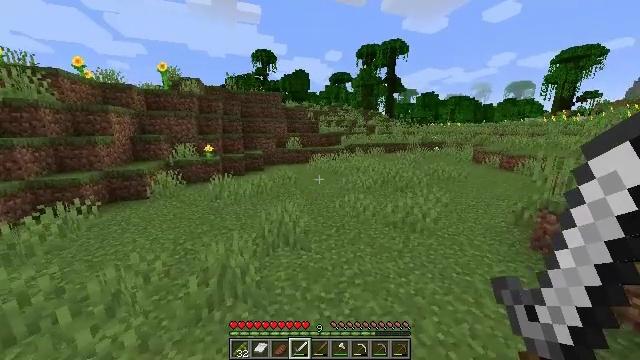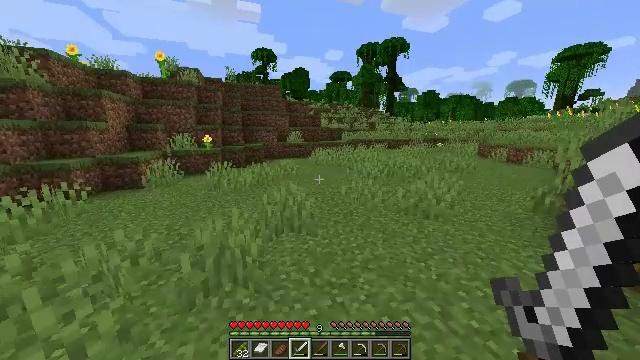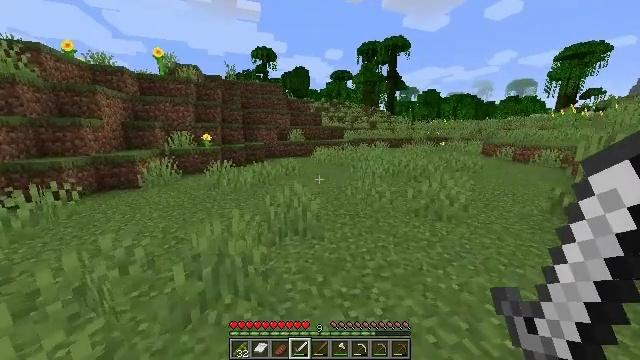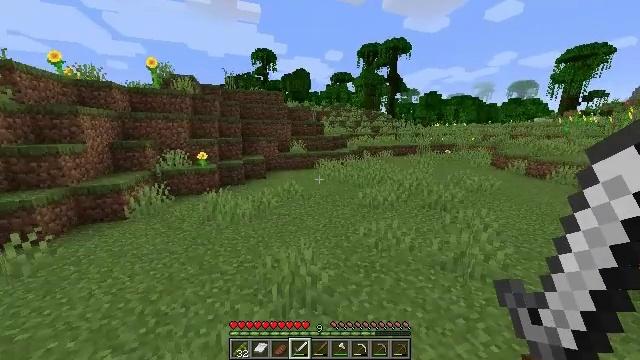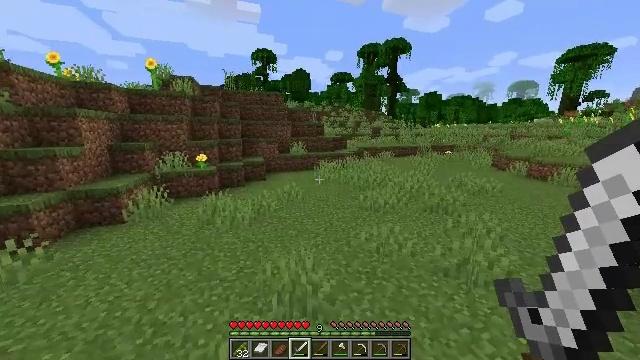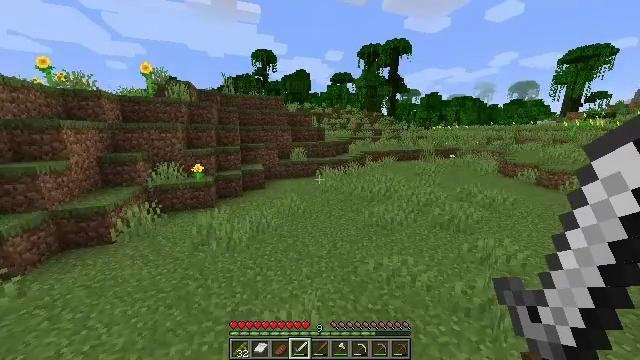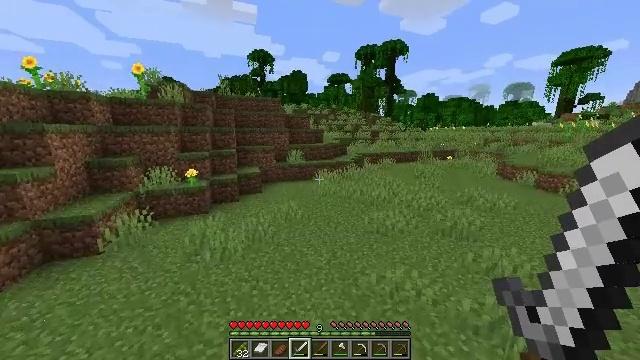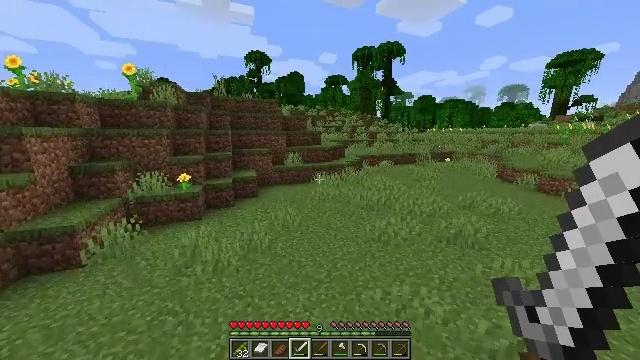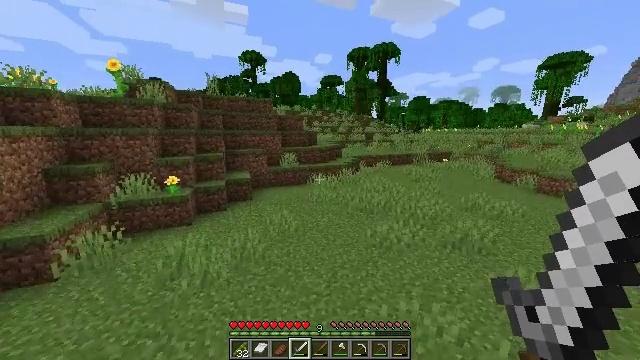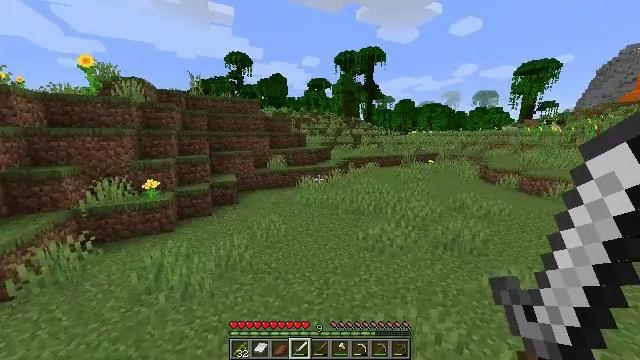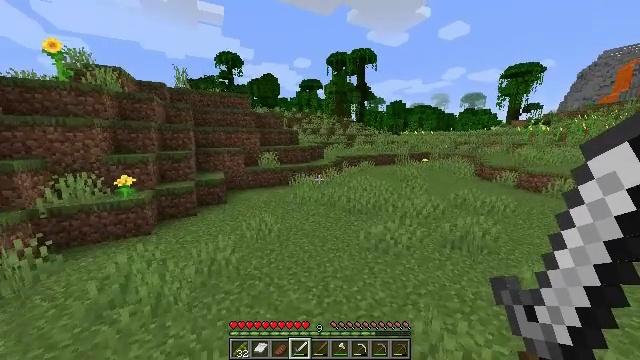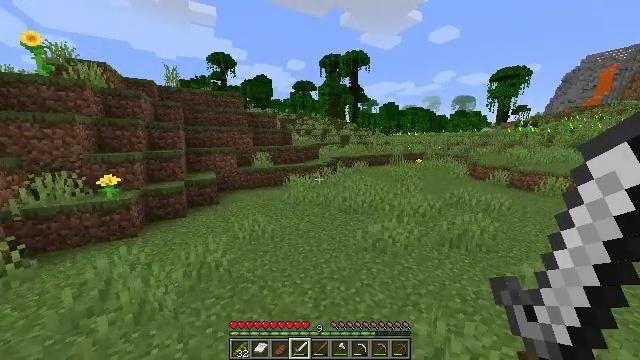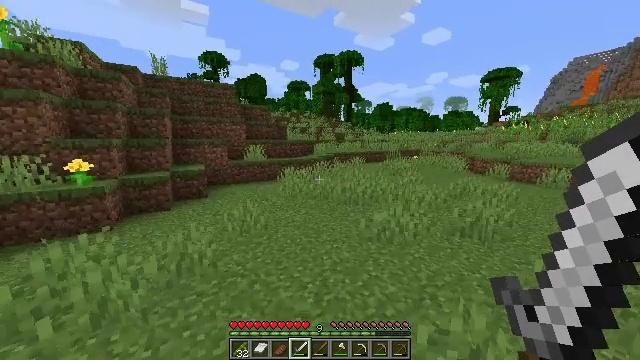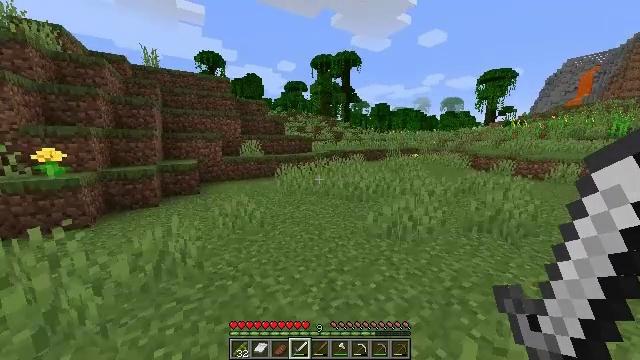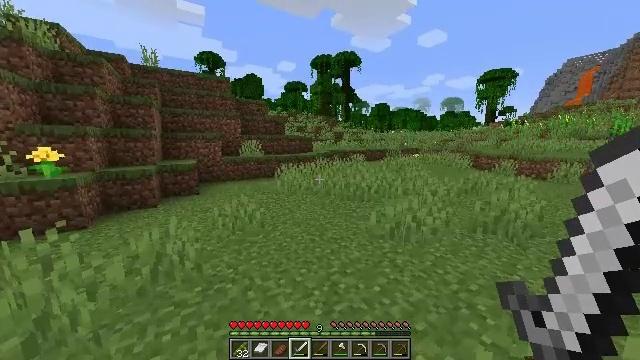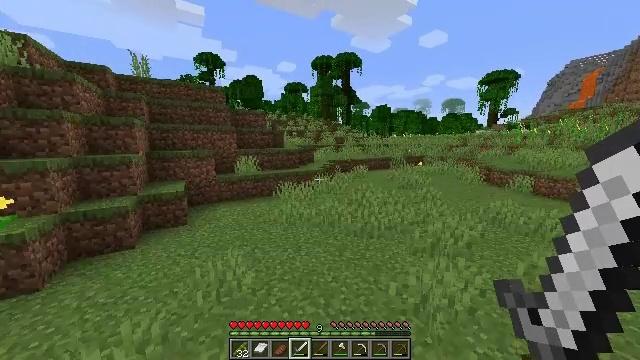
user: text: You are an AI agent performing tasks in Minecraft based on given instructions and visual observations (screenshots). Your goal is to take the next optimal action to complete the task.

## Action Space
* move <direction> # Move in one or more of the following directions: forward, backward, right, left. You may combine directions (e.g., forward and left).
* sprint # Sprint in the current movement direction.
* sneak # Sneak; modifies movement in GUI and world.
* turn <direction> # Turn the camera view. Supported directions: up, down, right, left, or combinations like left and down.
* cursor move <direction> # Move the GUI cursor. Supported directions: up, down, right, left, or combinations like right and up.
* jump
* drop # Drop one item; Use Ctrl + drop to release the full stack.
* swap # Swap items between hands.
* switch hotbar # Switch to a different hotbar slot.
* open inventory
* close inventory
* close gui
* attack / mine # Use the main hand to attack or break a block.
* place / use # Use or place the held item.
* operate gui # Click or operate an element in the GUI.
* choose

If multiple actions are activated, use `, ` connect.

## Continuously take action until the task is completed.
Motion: motion action
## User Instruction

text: Gather materials from the sweet berry bush.
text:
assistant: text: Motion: move forward, sprint, jump
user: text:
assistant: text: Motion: move forward, jump
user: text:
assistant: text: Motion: move forward, jump
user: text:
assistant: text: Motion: move forward, jump
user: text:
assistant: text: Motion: move forward, jump
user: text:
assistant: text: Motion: move forward, jump
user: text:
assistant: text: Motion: move forward, jump
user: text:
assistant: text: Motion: move forward, turn right, jump
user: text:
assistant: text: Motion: move forward, turn right, jump
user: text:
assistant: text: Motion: move forward, turn right, jump
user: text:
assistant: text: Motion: move forward, sprint, turn right, jump
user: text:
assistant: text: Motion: move forward, sprint, turn right, jump
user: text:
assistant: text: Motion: move forward, sprint, jump
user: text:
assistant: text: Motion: move forward, jump
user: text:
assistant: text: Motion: move forward, jump
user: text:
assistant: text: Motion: move forward, jump
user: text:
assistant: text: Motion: move forward, jump
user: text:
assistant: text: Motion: move forward, jump
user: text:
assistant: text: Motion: move forward, jump
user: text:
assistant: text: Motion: move forward, sprint, jump
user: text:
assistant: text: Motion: move forward, sprint, jump
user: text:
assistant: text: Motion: move forward, sprint, jump
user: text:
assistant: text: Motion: move forward, jump
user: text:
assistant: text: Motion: move forward, jump
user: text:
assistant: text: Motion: move forward, jump
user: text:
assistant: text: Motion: move forward, jump
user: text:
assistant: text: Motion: move forward, jump
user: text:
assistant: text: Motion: move forward, jump
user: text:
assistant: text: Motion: move forward, sprint, jump
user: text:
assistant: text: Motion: move forward, sprint, jump